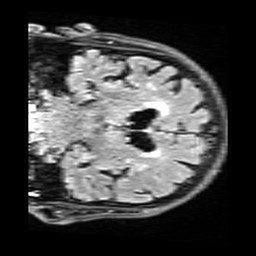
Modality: FLAIR
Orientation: coronal
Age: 80
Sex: male
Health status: healthy
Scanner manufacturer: siemens
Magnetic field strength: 3 T
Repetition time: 9 s
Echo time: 0.088 s